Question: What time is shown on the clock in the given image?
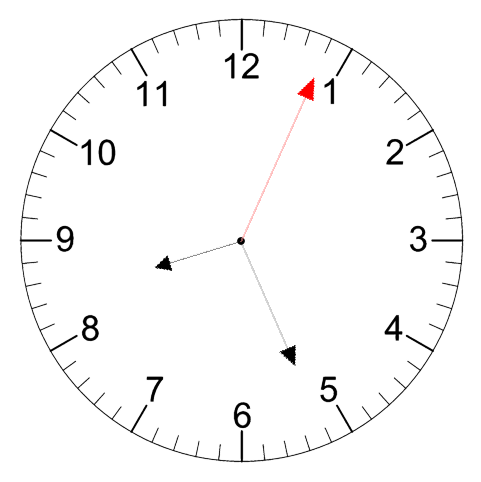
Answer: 08:26:04